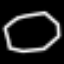
Label: octagon